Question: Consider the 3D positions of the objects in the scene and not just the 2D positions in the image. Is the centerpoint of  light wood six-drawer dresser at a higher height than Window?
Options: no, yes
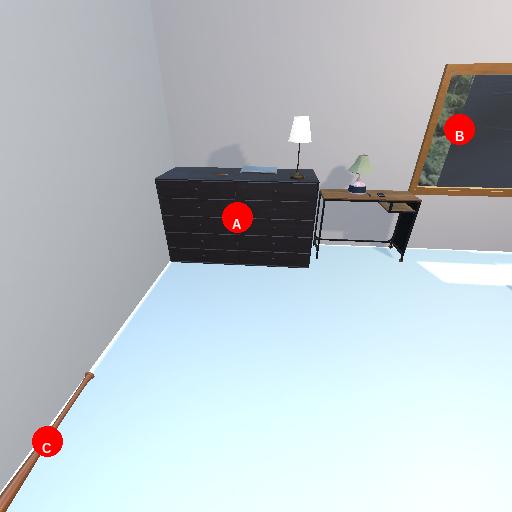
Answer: no